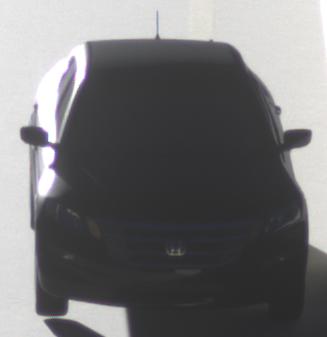
Make: Honda
Model: Crosstour
Detailed model: -
Model produced from: 2009
Model produced until: 2012
Doors: 4
Color: black
Road condition: dry road
Daytime: sunrise or sunset
Contrast: high contrast